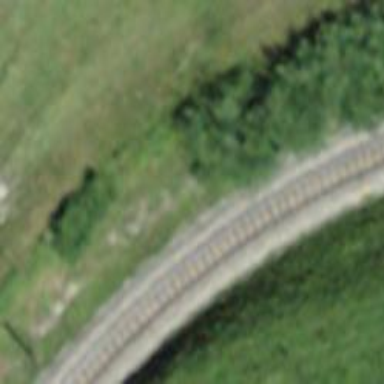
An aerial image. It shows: Narrow-gauge railway track electrified by contact line.